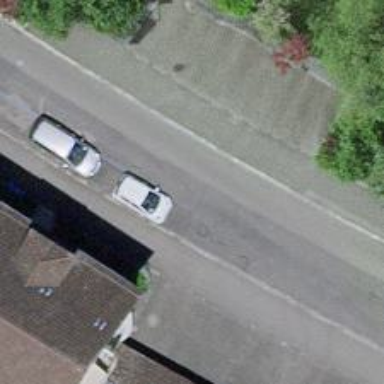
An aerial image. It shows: Residential road with asphalt surface and opposite cycleway.